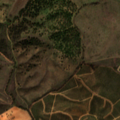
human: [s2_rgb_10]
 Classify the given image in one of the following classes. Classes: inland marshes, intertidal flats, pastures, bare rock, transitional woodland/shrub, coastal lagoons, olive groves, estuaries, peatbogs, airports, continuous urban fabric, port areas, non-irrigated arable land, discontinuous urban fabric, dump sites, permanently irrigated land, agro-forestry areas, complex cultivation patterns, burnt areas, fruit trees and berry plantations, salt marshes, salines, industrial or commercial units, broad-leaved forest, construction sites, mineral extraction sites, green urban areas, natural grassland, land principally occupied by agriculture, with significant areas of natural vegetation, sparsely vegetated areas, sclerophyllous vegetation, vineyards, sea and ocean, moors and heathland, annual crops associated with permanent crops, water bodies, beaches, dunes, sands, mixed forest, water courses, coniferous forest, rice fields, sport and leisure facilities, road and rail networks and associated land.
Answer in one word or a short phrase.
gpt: non-irrigated arable land, olive groves, agro-forestry areas, broad-leaved forest, transitional woodland/shrub